Question: I'd like to pull the Web References URL configuration out of my web.config so that we don't have to maintain separate config files for each environment.
The path we decided on was to store variables as Environment variables. Is there a way for me to point my Web Reference to use the URL variable that I set up instead of the web.config? I haven't been able to find anything yet...
Thanks!
Note, This is what I'm talking about when I say "Environment Variables":

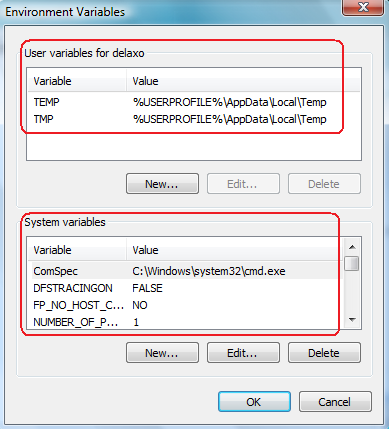
Answer: Why not? Its just a 'string'. Use <URL>. You should set it at the system level so that its easier to configure. Make sure you provide a fall back and appropriate error handling.